Question: I am having a little trouble displaying a post name in a admin column on my custom page in wordpress. I have everything working but when I call the selected item that was chosen from a drop down from a custom metabox it displays the post ID in the admin column instead of the post name.
Here is the code I am using ( to display the columns)
'''
add_filter('manage_edit-projects_columns', 'edit_projects_columns');
function edit_projects_columns($columns) {
$columns = array(
'cb' => '<input type="checkbox" />',
'title' => __( 'Project Title' ),
'client' => __( 'Client' ),
'protype' => __( 'Project Type' ),
'featureImage' => __( 'Project Image' ),
);
return $columns;
}
'''
To Display the selected fields
'''
add_action('manage_projects_posts_custom_column', 'manage_projects_columns', 10, 2);
function manage_projects_columns($column, $post_id, $selected) {
global $post;
switch($column) {
/* Display Column */
case 'client' :
/* Get the post meta. */
$selected = get_post_meta($post->ID, 'a_clients', true);
if (empty($selected))
echo __('');
else
printf(__( '%s' ), $selected);
break;
/* End Display Column */
/* If displaying the 'genre' column. */
case 'protype' :
$terms = get_the_terms($post_id, 'tagwork');
if (!empty($terms)) {
$out = array();
foreach($terms as $term) {
$out[] = sprintf('<a href="%s">%s</a>',
esc_url(add_query_arg(array('post_type' => $post->post_type, 'tagwork' => $term->slug), 'edit.php')),
esc_html(sanitize_term_field('tagwork', $term->name, $term->term_id, 'tagwork', 'tagwork'))
);
}
echo join(', ', $out);
} else {
_e('');
}
break;
case 'featureImage' :
$column = get_the_post_thumbnail($post->ID, 'featureImage');
if (empty($contact))
echo __('');
else
printf(__('%s'), $contact);
break;
default :
break;
}
}
'''
The selected field I am having trouble with is client
'''
/* Display Column */
case 'client' :
/* Get the post meta. */
$selected = get_post_meta($post->ID, 'a_clients', true);
if (empty($selected))
echo __('');
else
printf(__('%s'), $selected);
break;
'''
It is displaying the post ID instead of the post name.How would I go about fixing this?
Extra Note: The column is pulling the client information from a drop down menu on a projects page. The menu is pulling the titles from any new client I add to the client page. This way I can assign a project to a specific client.

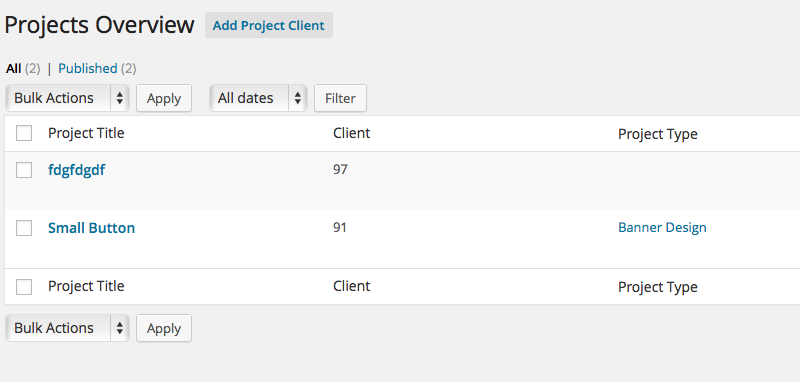
Answer: In your example '$selected' is being assigned the value of the 'a_clients' meta value, which seems to be a 'post_id'. You need to use this 'post_id' to fetch the 'WP_Post' for the client and then use the 'post_title' property to print out the proper title. You can leave out the 'else' since it's just an empty string.
'''
/* Display Column */
case 'client' :
/* Get the post meta. */
$client_id = get_post_meta( $post->ID, 'a_clients', true );
// Will be true if a_clients is not "" or 0
if ( !empty($client_id) ){
// Get the post for the client_id
$client = get_post($client_id);
// If we have a title, print it out, else just use the ID
printf( __( '%s' ), !empty($client->post_title)? $client->post_title : $client_id);
}
break;
'''